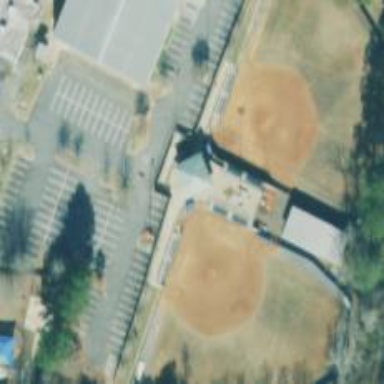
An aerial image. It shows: Baseball pitch for leisure and sports activities.